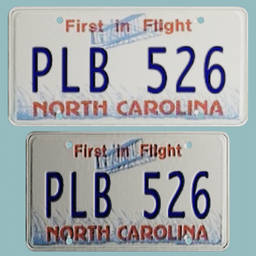
Label: mechanical